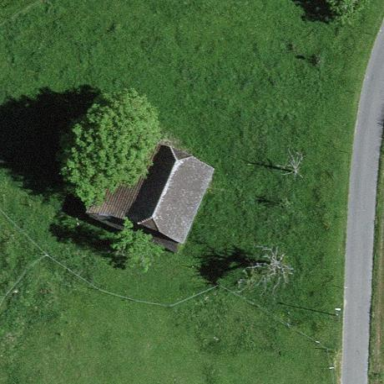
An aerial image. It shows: Barn.